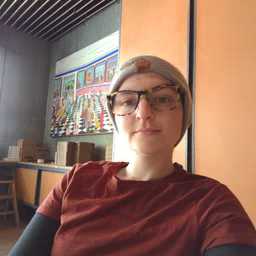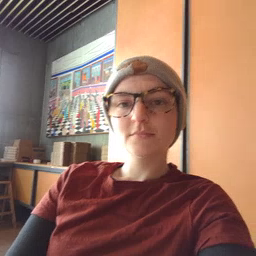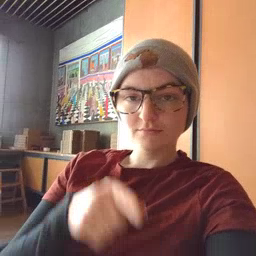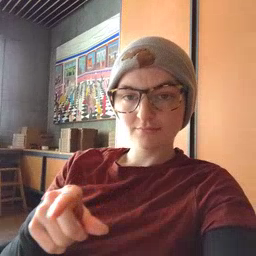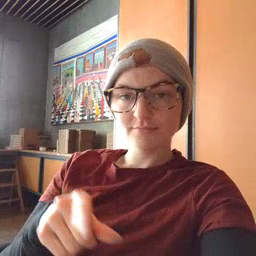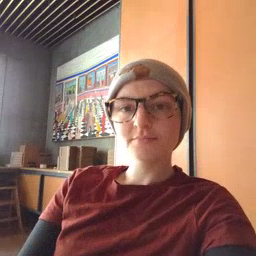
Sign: there